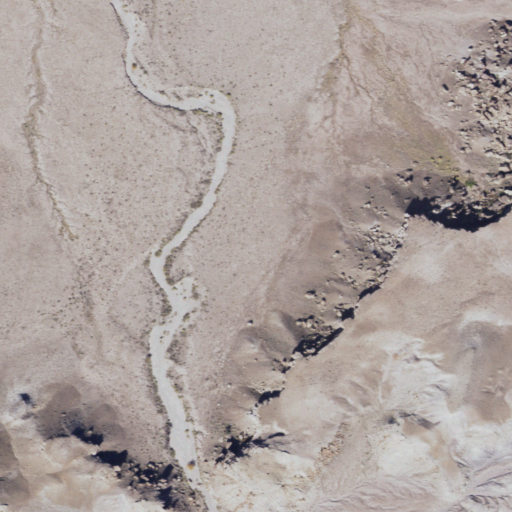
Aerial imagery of ridge(s) in Arizona named Ramsey Slide containing grassland, shrub, and barren land